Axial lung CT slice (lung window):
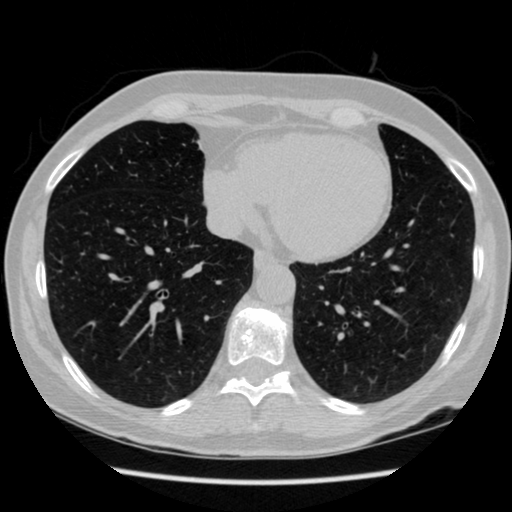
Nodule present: no